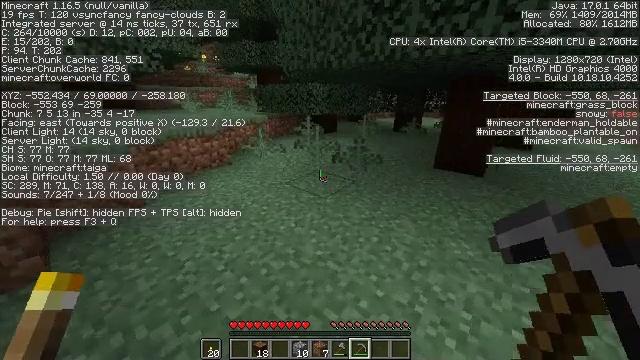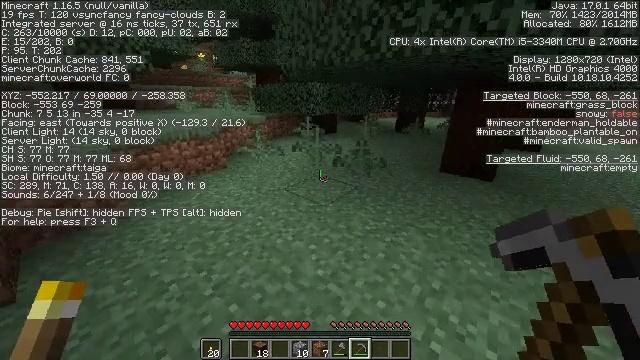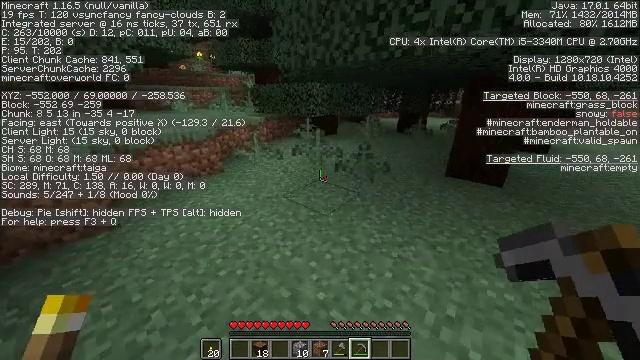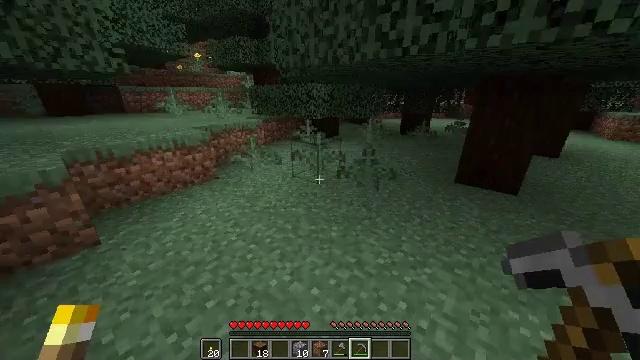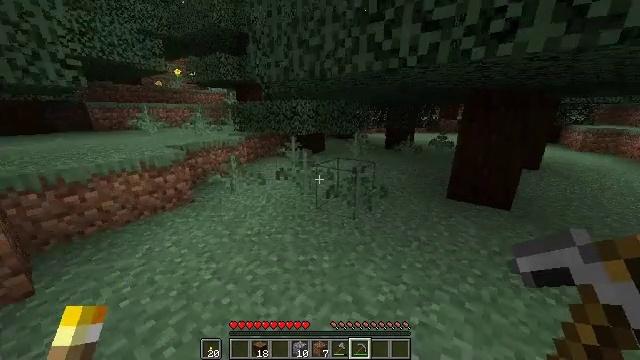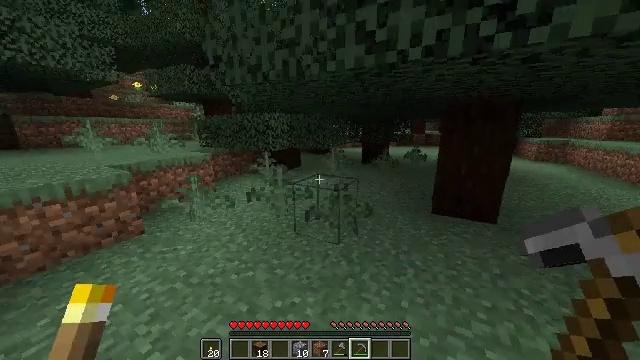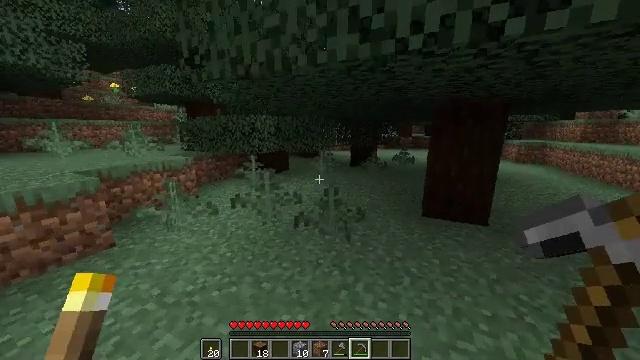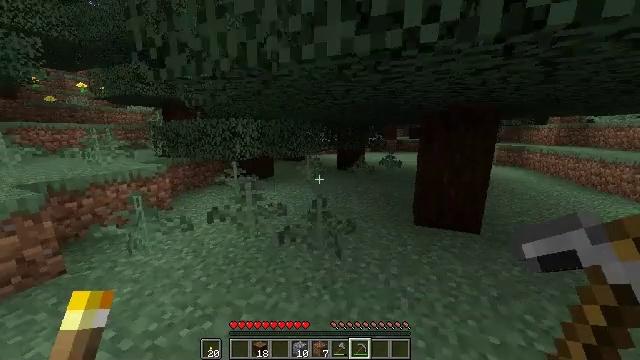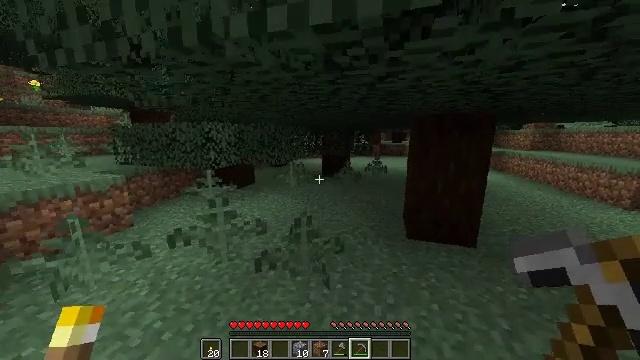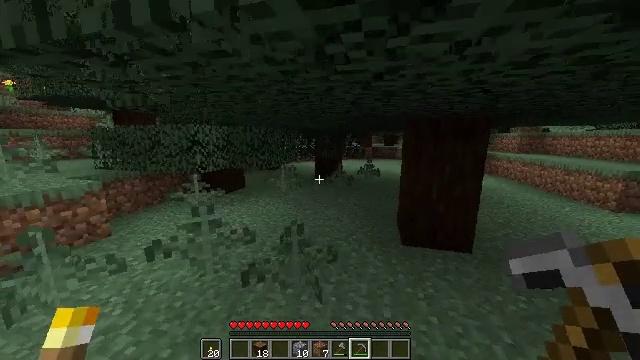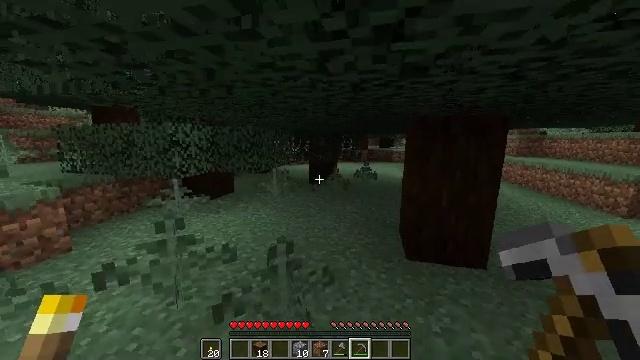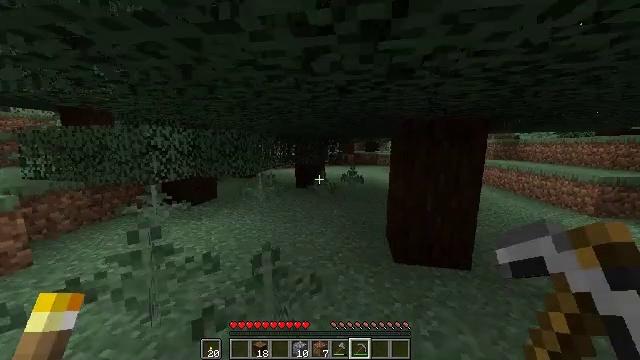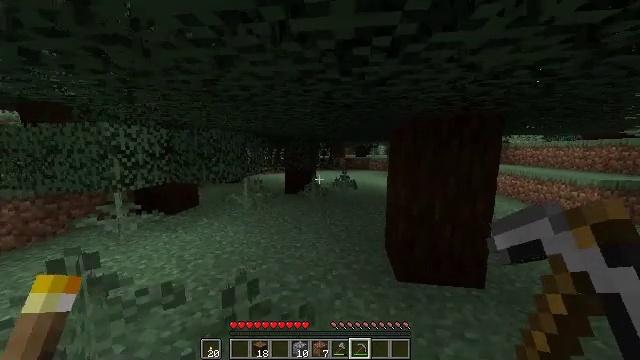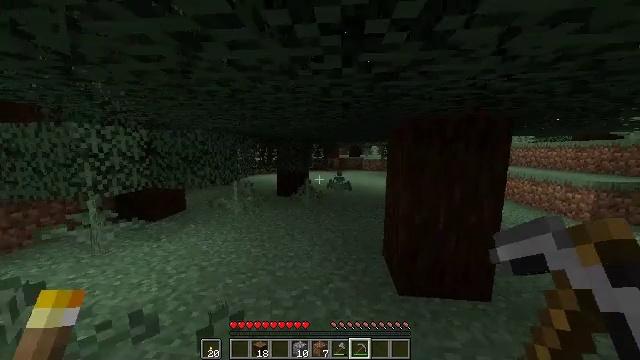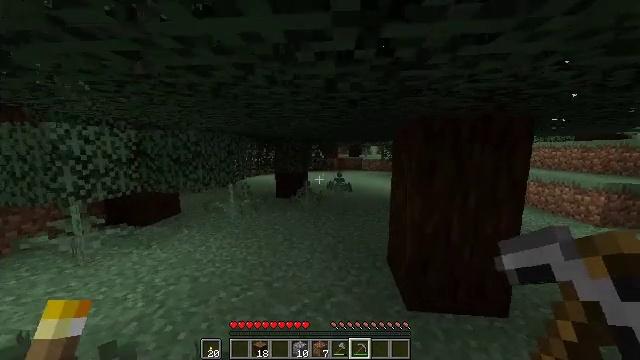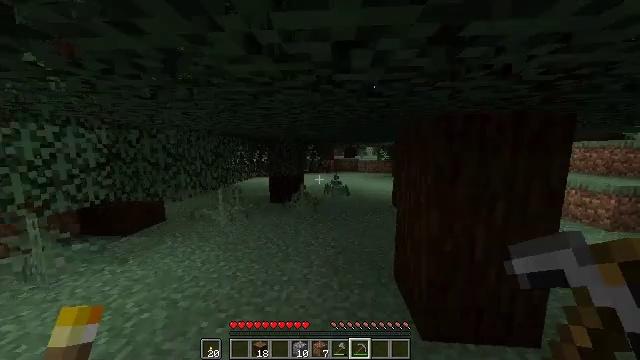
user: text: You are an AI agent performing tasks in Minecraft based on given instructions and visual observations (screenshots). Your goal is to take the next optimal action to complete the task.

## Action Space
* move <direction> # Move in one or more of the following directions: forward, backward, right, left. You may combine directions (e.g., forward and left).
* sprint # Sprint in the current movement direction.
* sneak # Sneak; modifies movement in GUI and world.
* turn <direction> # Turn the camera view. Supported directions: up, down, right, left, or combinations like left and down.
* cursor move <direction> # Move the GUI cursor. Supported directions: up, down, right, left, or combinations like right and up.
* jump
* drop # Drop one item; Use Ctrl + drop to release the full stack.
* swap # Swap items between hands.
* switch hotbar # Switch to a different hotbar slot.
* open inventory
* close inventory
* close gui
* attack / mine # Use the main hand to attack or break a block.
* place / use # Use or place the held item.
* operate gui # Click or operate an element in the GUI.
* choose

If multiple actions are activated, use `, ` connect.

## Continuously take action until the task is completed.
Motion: motion action
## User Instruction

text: Collect the grass block using a shovel.
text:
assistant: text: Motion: move forward
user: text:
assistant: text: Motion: move forward
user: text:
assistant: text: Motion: move forward
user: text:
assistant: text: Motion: move forward, turn right and up
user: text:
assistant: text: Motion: move forward, turn right and up
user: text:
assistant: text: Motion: move forward, turn right
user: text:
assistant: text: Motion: move forward, turn right
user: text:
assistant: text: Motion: move forward, turn right and up
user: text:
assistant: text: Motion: move forward, turn right
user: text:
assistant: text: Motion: move forward, turn right
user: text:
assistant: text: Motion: move forward, turn right and up
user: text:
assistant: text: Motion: move forward, turn right and up
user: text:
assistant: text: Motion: move forward, turn right
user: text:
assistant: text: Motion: move forward
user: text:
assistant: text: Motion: move forward, turn right
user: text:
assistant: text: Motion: move forward, turn right
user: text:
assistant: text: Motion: move forward
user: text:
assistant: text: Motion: move forward
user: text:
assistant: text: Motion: move forward
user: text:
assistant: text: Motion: move forward, turn right and up
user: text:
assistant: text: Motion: move forward, turn right
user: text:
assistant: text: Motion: move forward
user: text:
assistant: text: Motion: move forward
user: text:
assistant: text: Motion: move forward
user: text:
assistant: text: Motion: move forward
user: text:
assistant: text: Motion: move forward
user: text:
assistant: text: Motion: move forward, turn right and up
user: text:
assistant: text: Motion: move forward, turn right
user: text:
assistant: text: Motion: move forward
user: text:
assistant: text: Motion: move forward